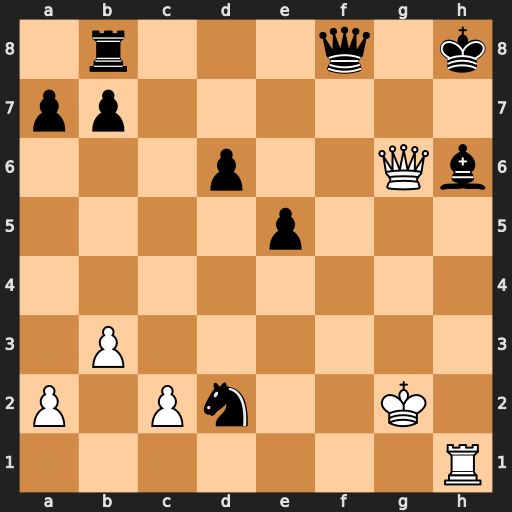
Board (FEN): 1r3q1k/pp6/3p2Qb/4p3/8/1P6/P1Pn2K1/7R
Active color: w
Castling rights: -
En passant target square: -
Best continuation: Rxh6+ Qxh6 Qxh6+